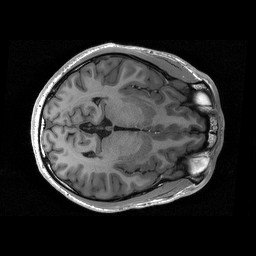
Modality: T1w
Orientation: coronal